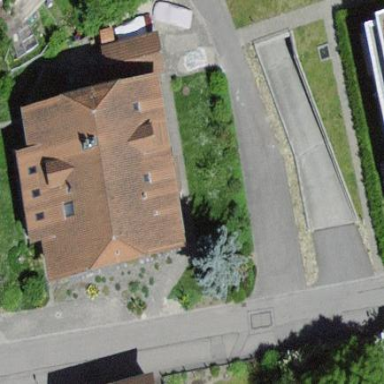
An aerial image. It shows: Building with half-hipped roof shape.